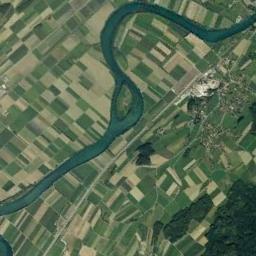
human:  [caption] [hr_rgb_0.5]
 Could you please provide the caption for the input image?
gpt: Many neat places are near the river .

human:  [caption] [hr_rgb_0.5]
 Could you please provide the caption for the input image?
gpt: A curved, Green river with small islands, Small islands on both sides of the bank, Green and tan mixed fields, And large buildings .

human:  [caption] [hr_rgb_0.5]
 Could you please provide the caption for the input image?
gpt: The dark green river with a channel bar goes through the farmland and a residential area is next to the river .

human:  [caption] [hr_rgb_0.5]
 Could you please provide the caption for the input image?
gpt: The river goes through bare and green farmland .

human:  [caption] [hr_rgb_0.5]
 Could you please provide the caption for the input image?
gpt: There are many yellow farmlands and green farmlands around the river .